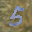
Label: 5